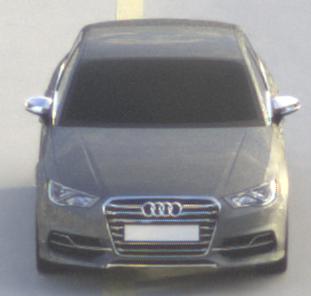
Make: Audi
Model: S3
Detailed model: 8V
Model produced from: 2013
Model produced until: 2020
Doors: 4
Color: gray
Road condition: dry road
Daytime: morning or afternoon
Contrast: medium contrast